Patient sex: F
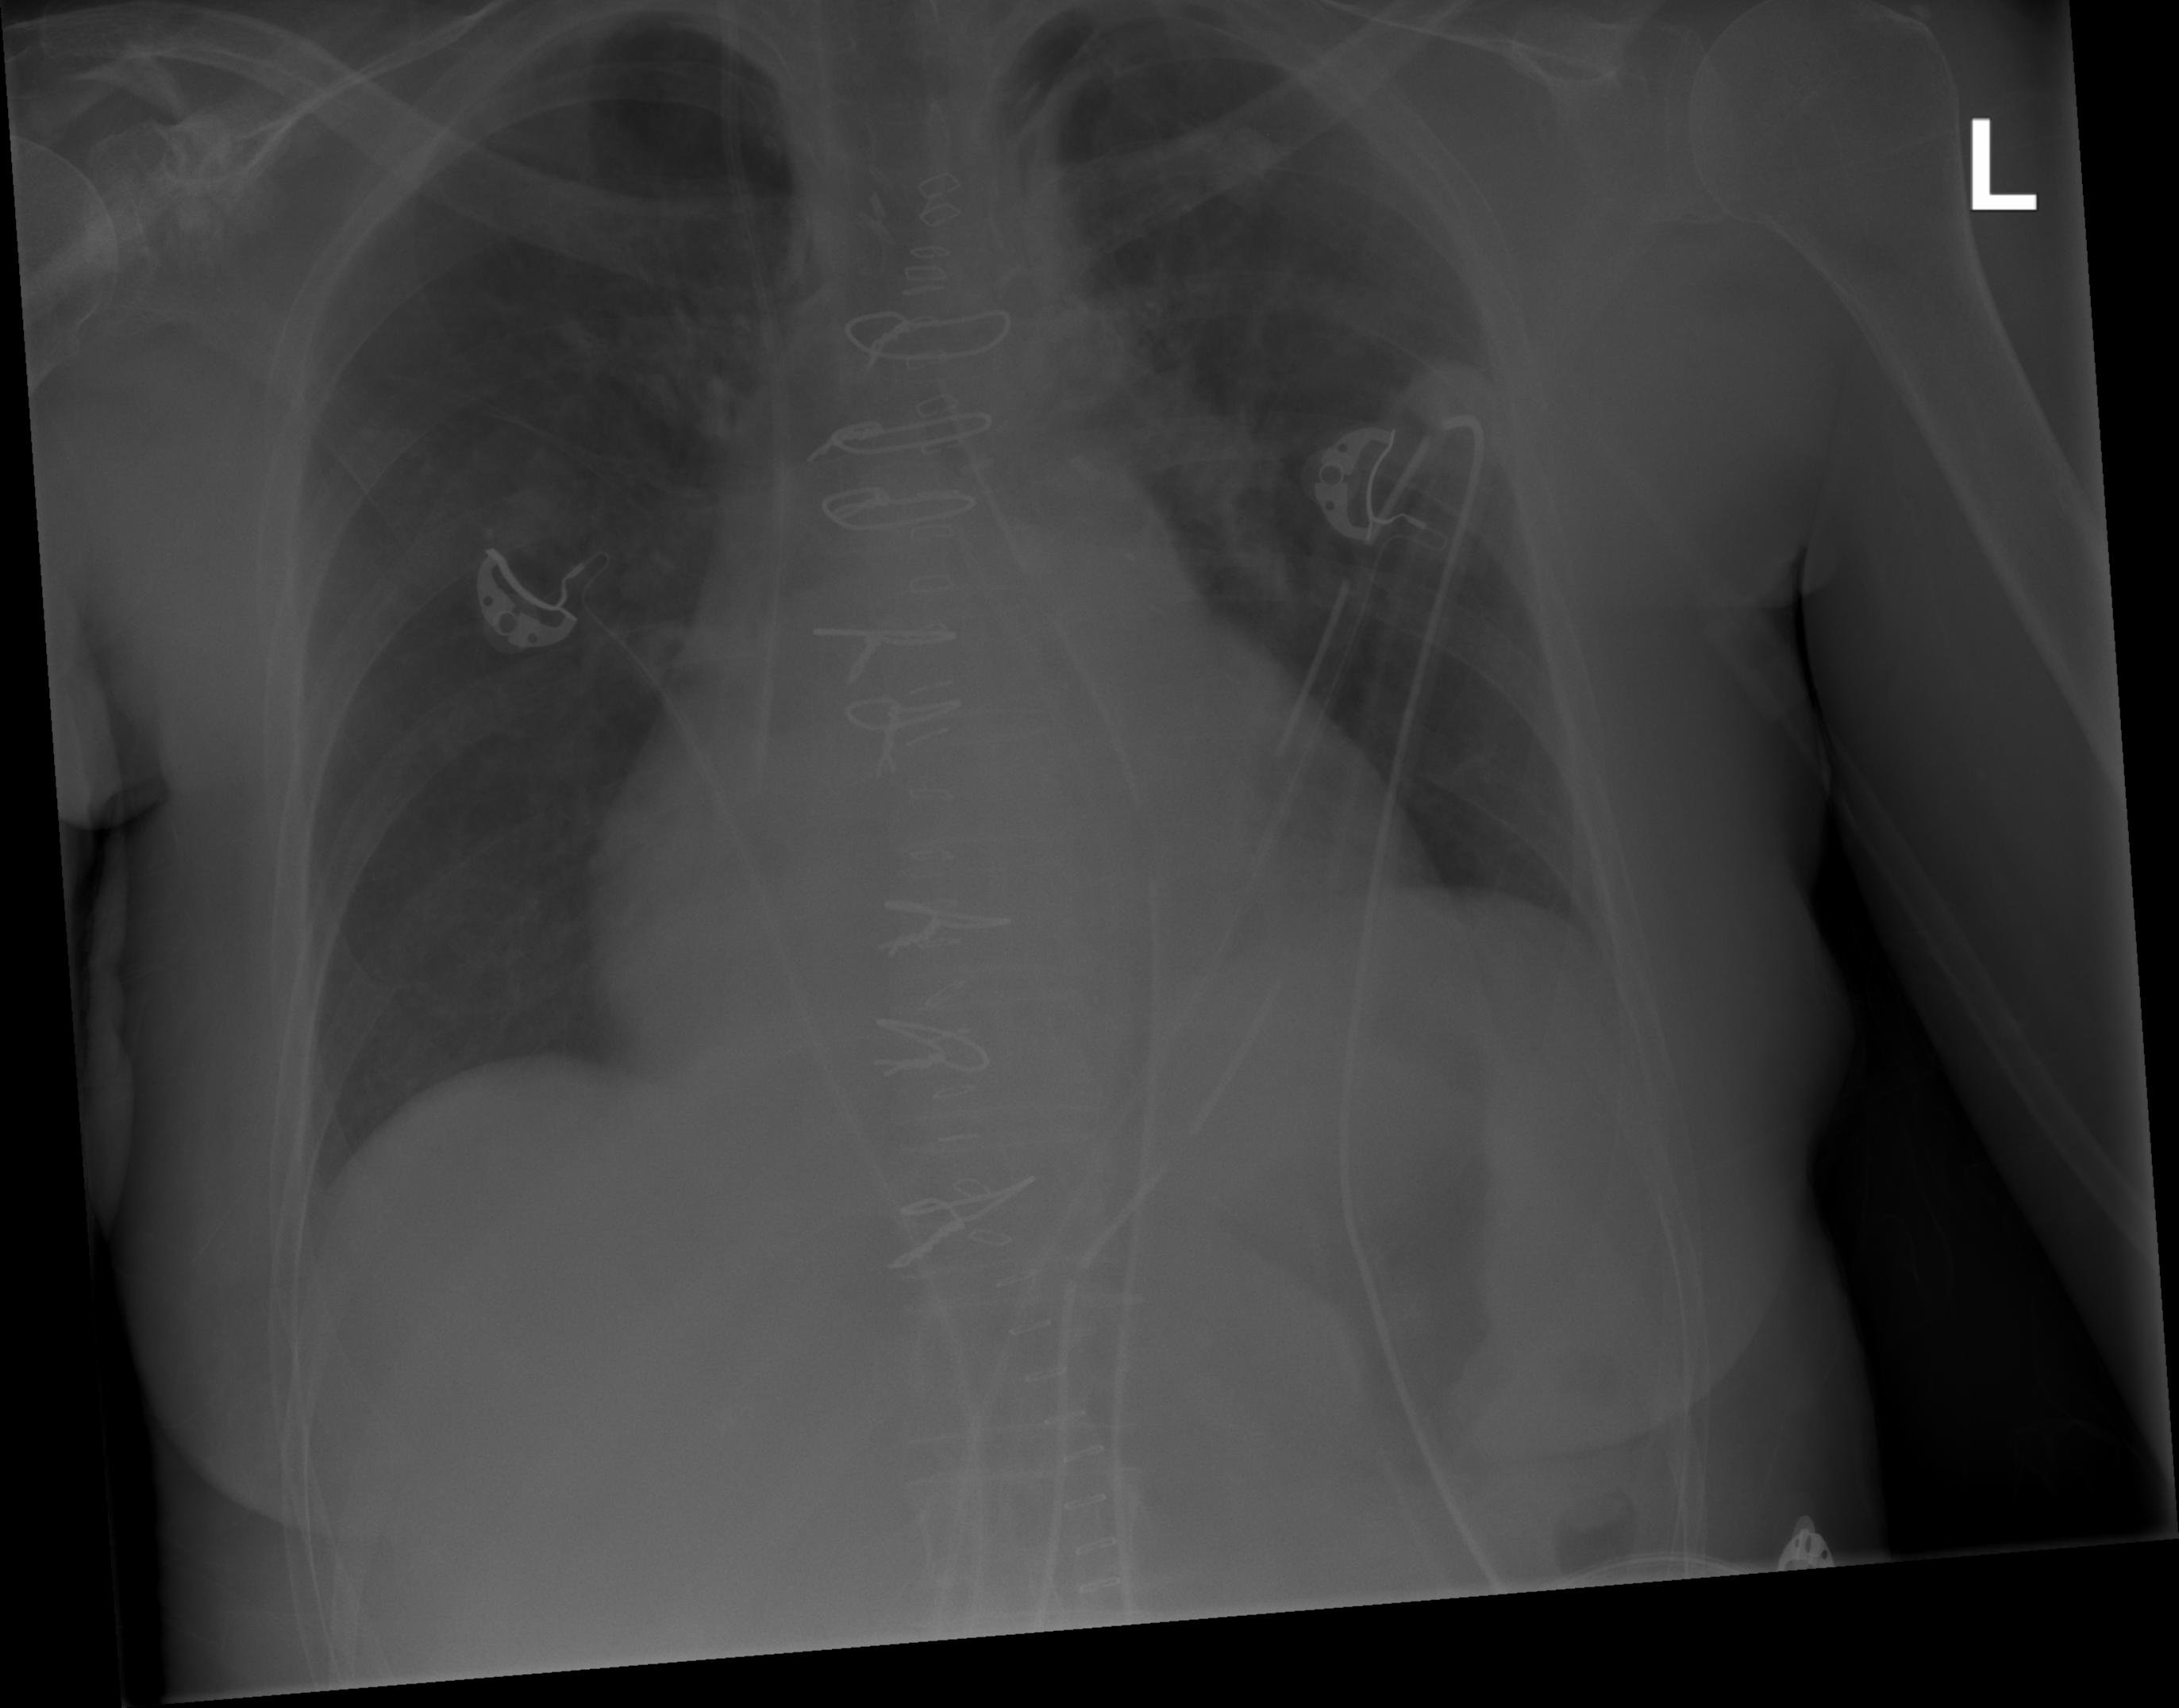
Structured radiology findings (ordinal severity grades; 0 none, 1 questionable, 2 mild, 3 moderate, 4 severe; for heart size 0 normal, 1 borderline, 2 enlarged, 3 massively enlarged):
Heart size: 0
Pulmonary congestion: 0
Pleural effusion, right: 0
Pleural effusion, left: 0
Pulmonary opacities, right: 0
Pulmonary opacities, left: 0
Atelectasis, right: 0
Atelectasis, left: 1